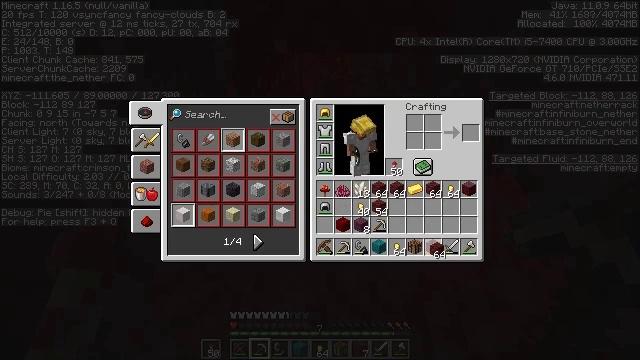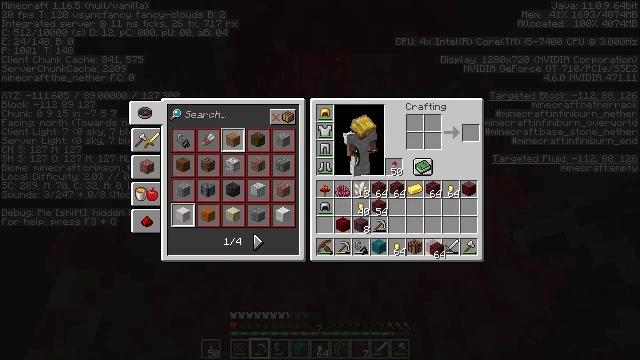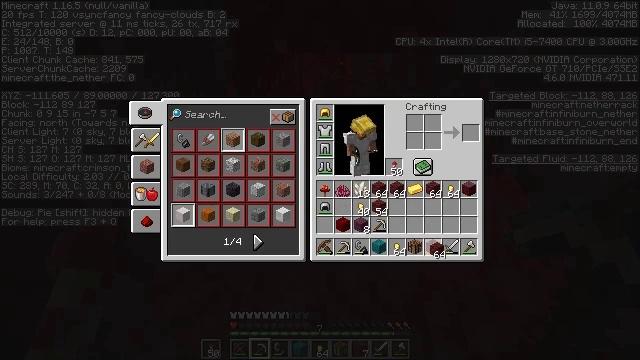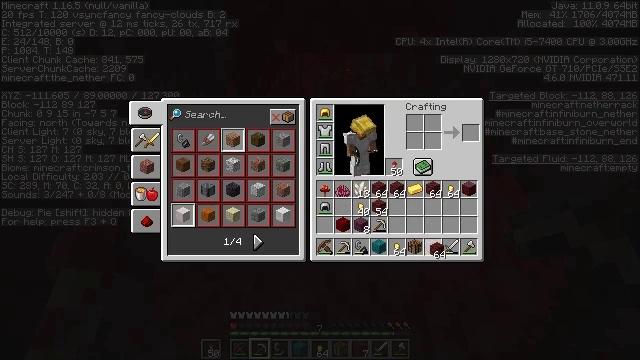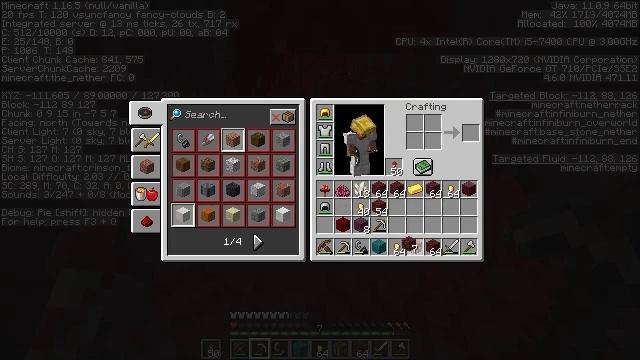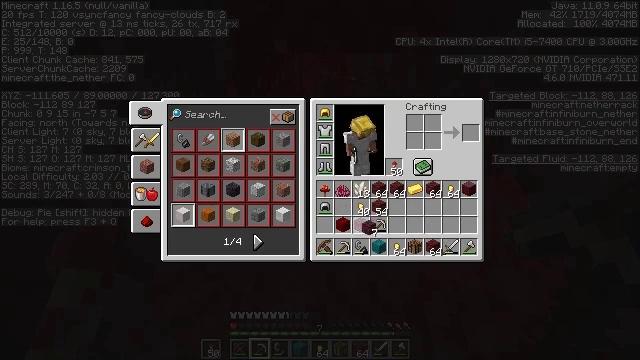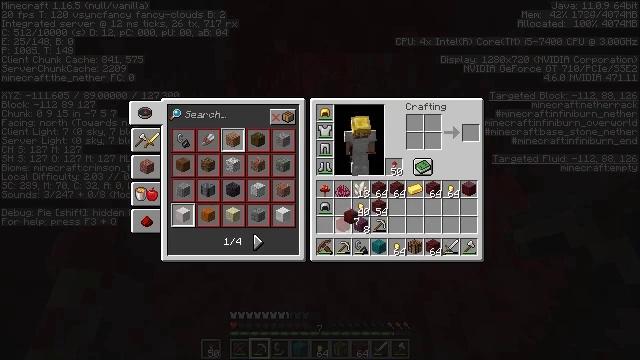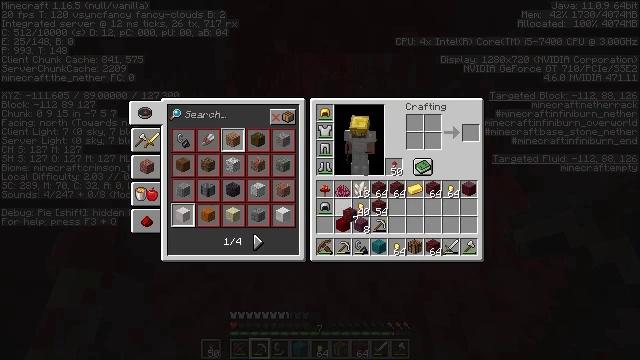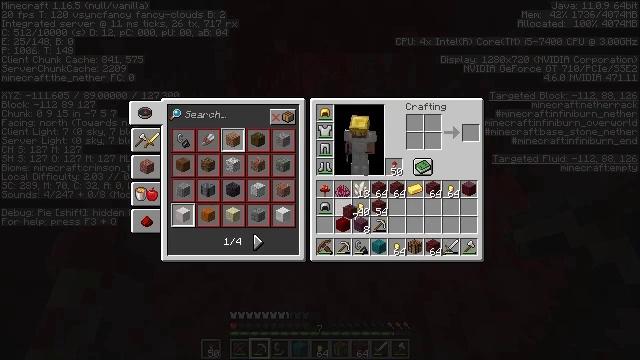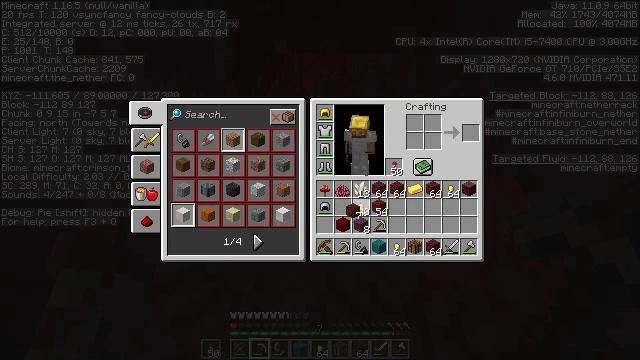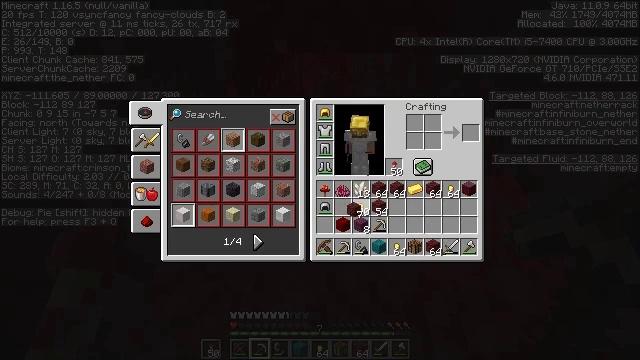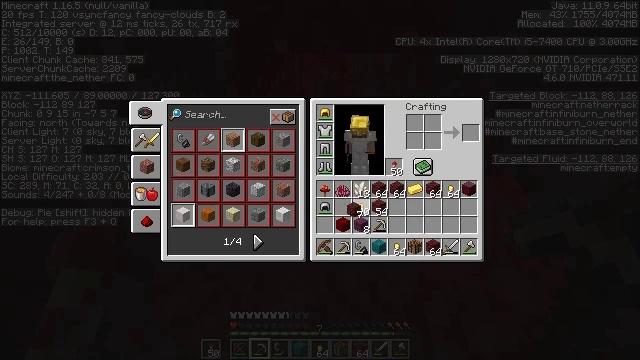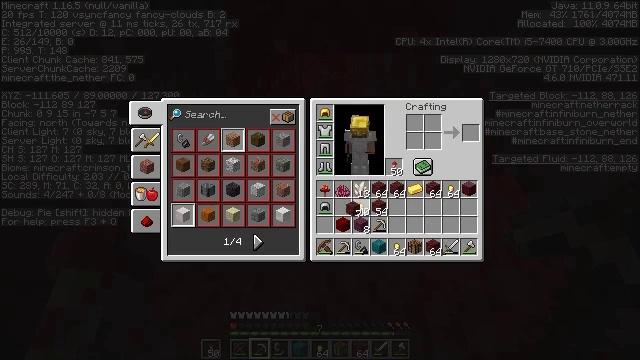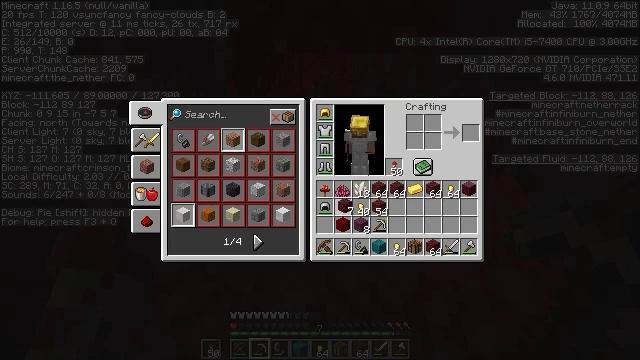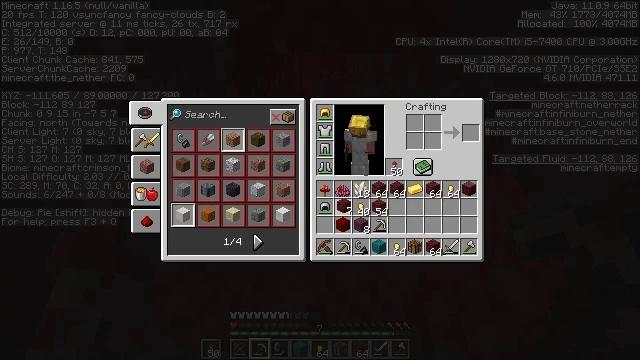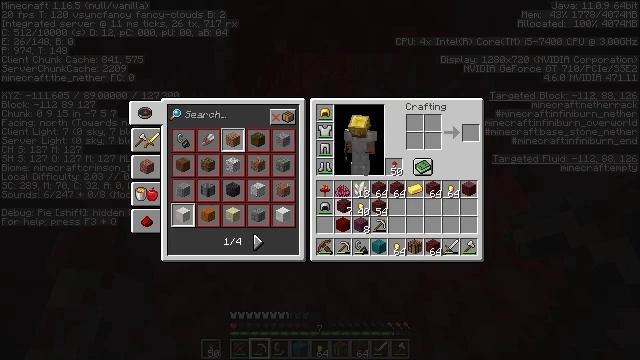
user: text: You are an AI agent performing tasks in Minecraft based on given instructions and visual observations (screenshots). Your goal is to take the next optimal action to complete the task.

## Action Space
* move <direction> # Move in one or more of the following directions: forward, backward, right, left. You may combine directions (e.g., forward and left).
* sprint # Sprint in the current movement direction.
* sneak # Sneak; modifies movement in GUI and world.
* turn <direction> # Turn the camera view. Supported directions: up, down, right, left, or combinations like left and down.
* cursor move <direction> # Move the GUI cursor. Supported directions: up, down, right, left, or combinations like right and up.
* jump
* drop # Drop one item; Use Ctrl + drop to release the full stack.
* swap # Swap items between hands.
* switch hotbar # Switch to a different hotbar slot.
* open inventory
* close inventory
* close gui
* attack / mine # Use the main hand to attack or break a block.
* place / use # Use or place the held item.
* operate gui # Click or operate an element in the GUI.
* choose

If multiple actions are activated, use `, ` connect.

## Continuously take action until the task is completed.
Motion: motion action
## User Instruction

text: Attack the nether wart block to break it.
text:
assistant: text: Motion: attack / mine
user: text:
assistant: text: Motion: attack / mine
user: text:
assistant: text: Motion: attack / mine
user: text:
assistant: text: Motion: turn left
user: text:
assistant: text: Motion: turn left and up
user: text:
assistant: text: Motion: turn left and up
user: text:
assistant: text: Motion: no_op
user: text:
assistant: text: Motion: no_op
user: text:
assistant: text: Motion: no_op
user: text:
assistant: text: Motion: no_op
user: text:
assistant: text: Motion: no_op
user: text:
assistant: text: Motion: no_op
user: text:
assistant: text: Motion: turn left
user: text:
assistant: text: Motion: no_op
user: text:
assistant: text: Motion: no_op
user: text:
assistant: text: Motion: attack / mine
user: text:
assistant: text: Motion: attack / mine
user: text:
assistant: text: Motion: attack / mine
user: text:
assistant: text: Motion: no_op
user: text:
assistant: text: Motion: no_op
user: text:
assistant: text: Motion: turn right and down
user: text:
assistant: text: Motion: turn right and down
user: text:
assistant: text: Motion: no_op
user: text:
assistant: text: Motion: no_op
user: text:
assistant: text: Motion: no_op
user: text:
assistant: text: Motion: no_op
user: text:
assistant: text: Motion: no_op
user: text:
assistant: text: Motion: no_op
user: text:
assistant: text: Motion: no_op
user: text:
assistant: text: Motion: no_op